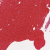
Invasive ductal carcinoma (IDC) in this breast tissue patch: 0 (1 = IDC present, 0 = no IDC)